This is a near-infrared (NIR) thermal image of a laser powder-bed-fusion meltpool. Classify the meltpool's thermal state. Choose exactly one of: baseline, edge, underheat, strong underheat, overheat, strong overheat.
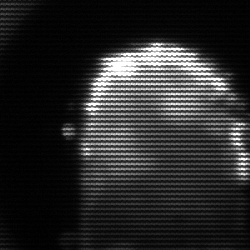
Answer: baseline